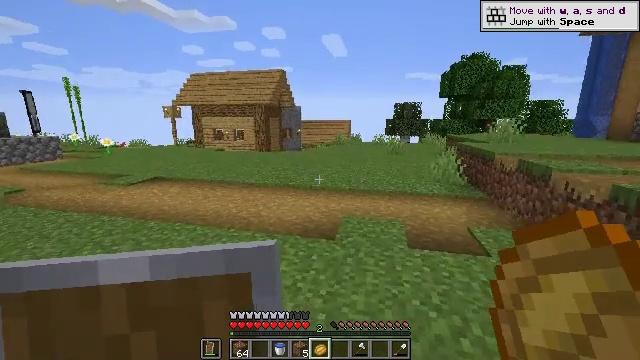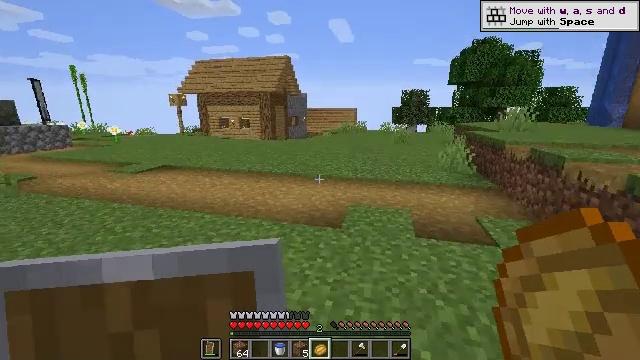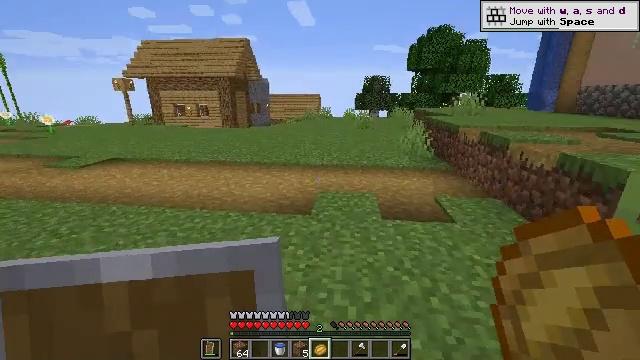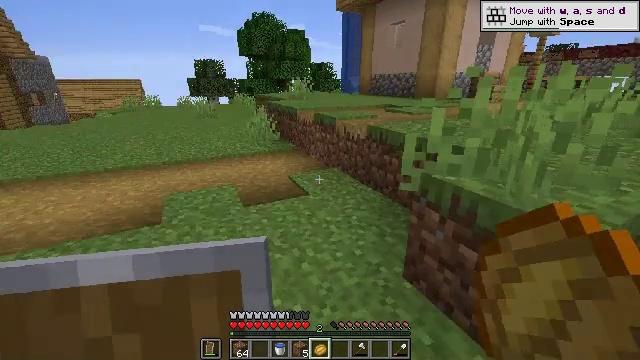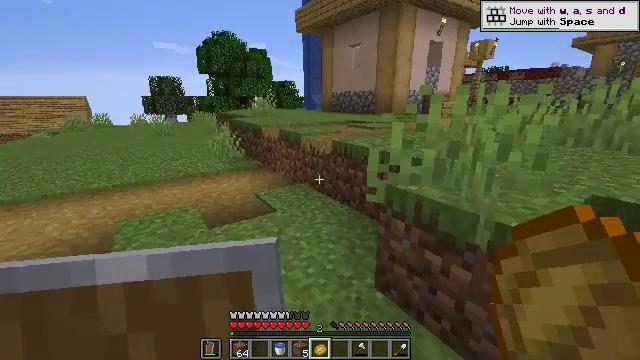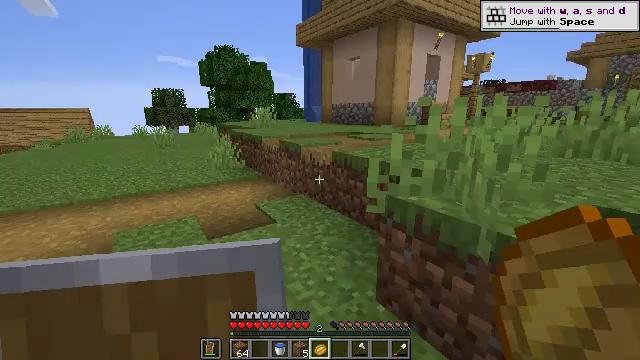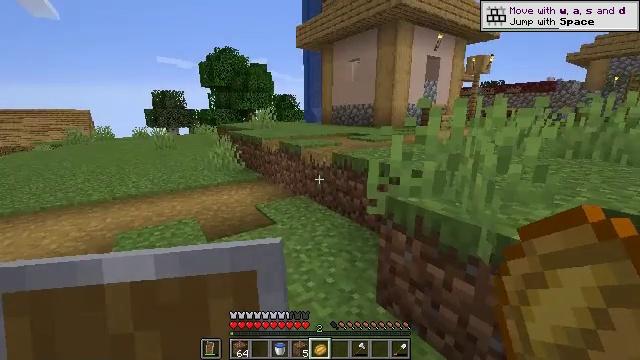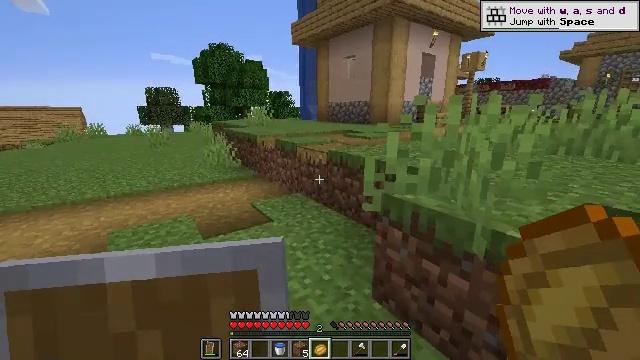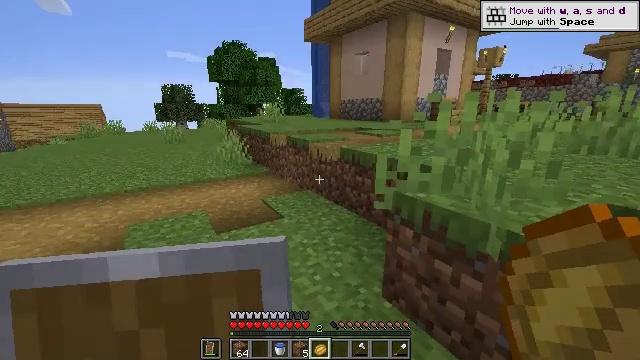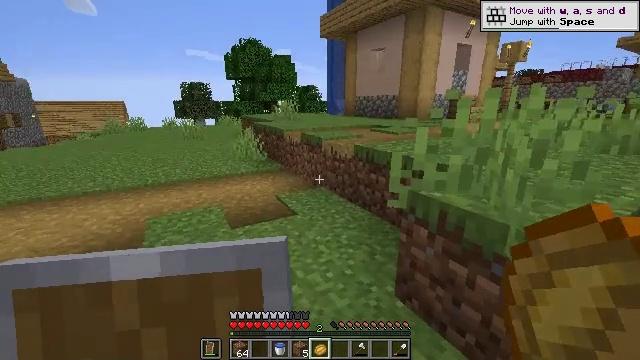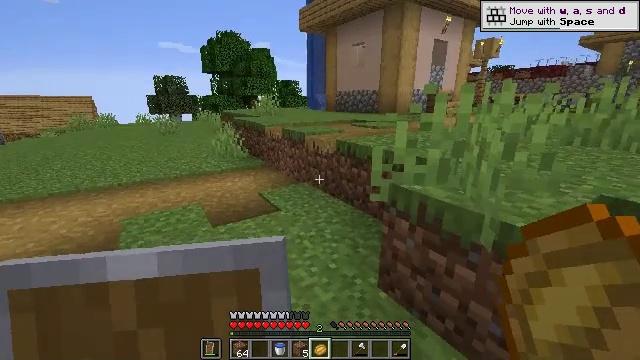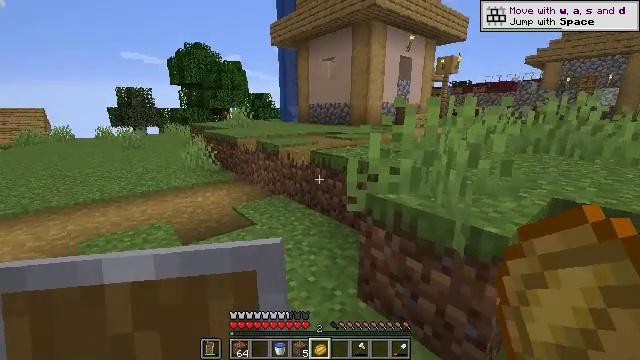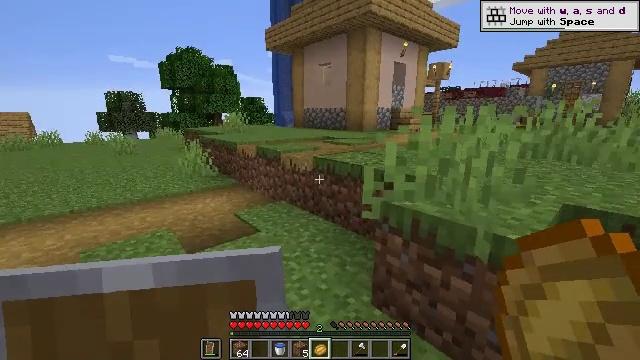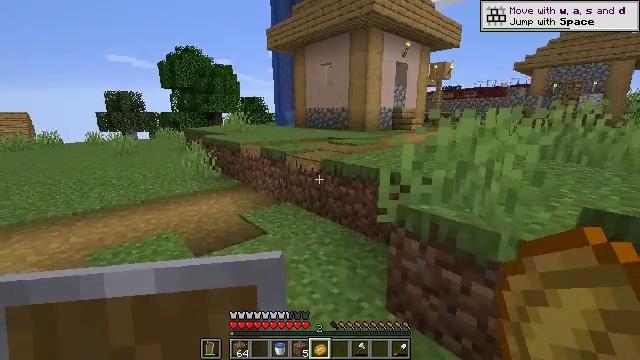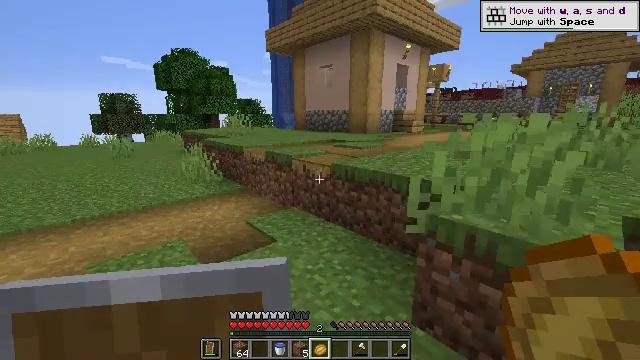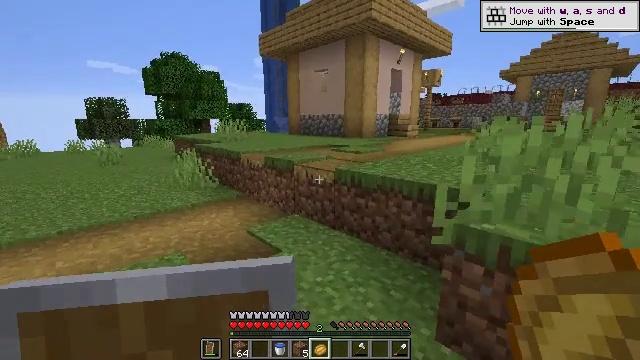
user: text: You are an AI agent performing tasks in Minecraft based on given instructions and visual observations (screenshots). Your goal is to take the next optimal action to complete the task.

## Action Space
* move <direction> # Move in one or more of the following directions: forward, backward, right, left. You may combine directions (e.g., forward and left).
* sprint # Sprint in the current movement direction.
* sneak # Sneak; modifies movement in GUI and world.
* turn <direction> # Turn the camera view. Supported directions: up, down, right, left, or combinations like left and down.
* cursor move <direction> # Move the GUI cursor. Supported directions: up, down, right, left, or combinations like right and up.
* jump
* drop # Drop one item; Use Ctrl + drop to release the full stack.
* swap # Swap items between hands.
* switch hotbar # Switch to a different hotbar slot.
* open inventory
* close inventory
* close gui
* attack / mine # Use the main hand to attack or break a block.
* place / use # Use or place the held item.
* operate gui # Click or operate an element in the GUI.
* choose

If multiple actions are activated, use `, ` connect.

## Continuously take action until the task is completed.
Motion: motion action
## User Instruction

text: Gather wheat by left-clicking on it.
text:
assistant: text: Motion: turn left and down
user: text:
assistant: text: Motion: turn right and down
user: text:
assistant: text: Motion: turn right and down
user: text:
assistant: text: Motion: turn right and up
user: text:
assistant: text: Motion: turn up
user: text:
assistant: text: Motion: no_op
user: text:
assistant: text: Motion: no_op
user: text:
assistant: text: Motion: turn left
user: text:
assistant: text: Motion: turn left
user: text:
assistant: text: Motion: turn right and down
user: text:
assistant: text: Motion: move left, turn right and up
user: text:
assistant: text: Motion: move left, turn right and up
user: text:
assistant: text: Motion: move forward and move left
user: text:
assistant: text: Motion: move forward and move left
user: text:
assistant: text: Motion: move forward and move left, turn right
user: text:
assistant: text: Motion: move forward and move left
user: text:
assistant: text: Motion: move forward and move left
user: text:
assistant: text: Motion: move forward and move left
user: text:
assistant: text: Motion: move forward and move left
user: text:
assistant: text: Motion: move forward and move left
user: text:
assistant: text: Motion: move forward and move left
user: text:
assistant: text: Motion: move forward and move left
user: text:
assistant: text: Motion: move forward and move left
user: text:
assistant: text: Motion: move forward and move left
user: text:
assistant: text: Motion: move forward and move left
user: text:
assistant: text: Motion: move forward and move left
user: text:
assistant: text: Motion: move forward and move left
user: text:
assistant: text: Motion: move forward and move left
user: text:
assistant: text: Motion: move forward and move left
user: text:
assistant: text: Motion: move forward and move left